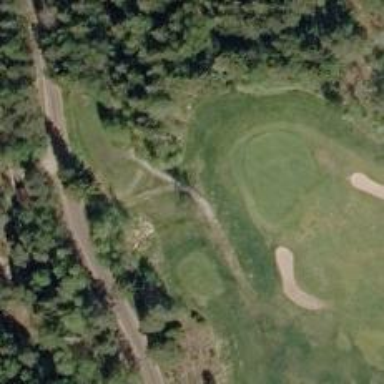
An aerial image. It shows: Path for both roads and golfers.